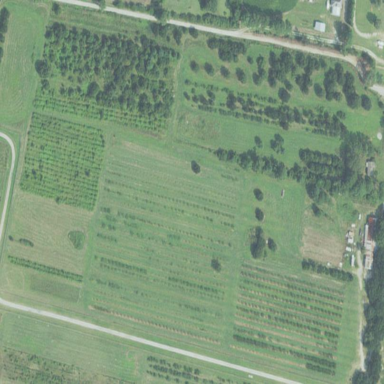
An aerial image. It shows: Orchard.